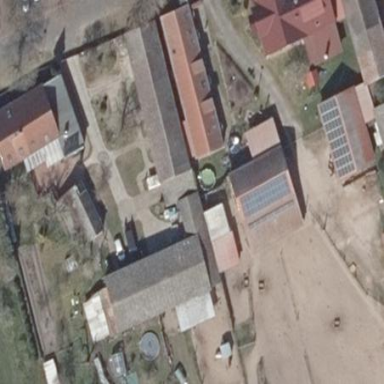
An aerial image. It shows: Shed.